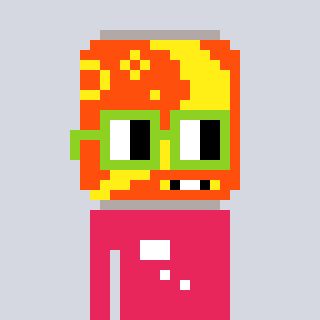
a pixel art character with square light green glasses, a pop-shaped head and a redpinkish-colored body on a cool background